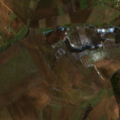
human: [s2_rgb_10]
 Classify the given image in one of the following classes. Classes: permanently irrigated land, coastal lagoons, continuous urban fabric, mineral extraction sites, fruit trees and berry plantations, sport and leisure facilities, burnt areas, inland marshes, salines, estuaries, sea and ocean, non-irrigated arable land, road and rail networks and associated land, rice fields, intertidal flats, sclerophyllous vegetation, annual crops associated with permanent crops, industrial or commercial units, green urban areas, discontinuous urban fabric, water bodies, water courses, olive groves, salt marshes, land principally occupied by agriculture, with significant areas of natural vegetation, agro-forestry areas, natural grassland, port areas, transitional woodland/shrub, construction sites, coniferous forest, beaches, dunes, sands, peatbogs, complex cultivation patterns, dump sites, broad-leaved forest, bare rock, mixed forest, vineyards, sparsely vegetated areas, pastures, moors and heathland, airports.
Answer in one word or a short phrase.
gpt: non-irrigated arable land, land principally occupied by agriculture, with significant areas of natural vegetation, mixed forest